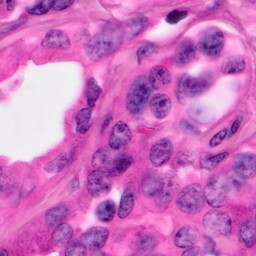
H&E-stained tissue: Pancreatic